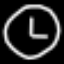
Label: clock